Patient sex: M
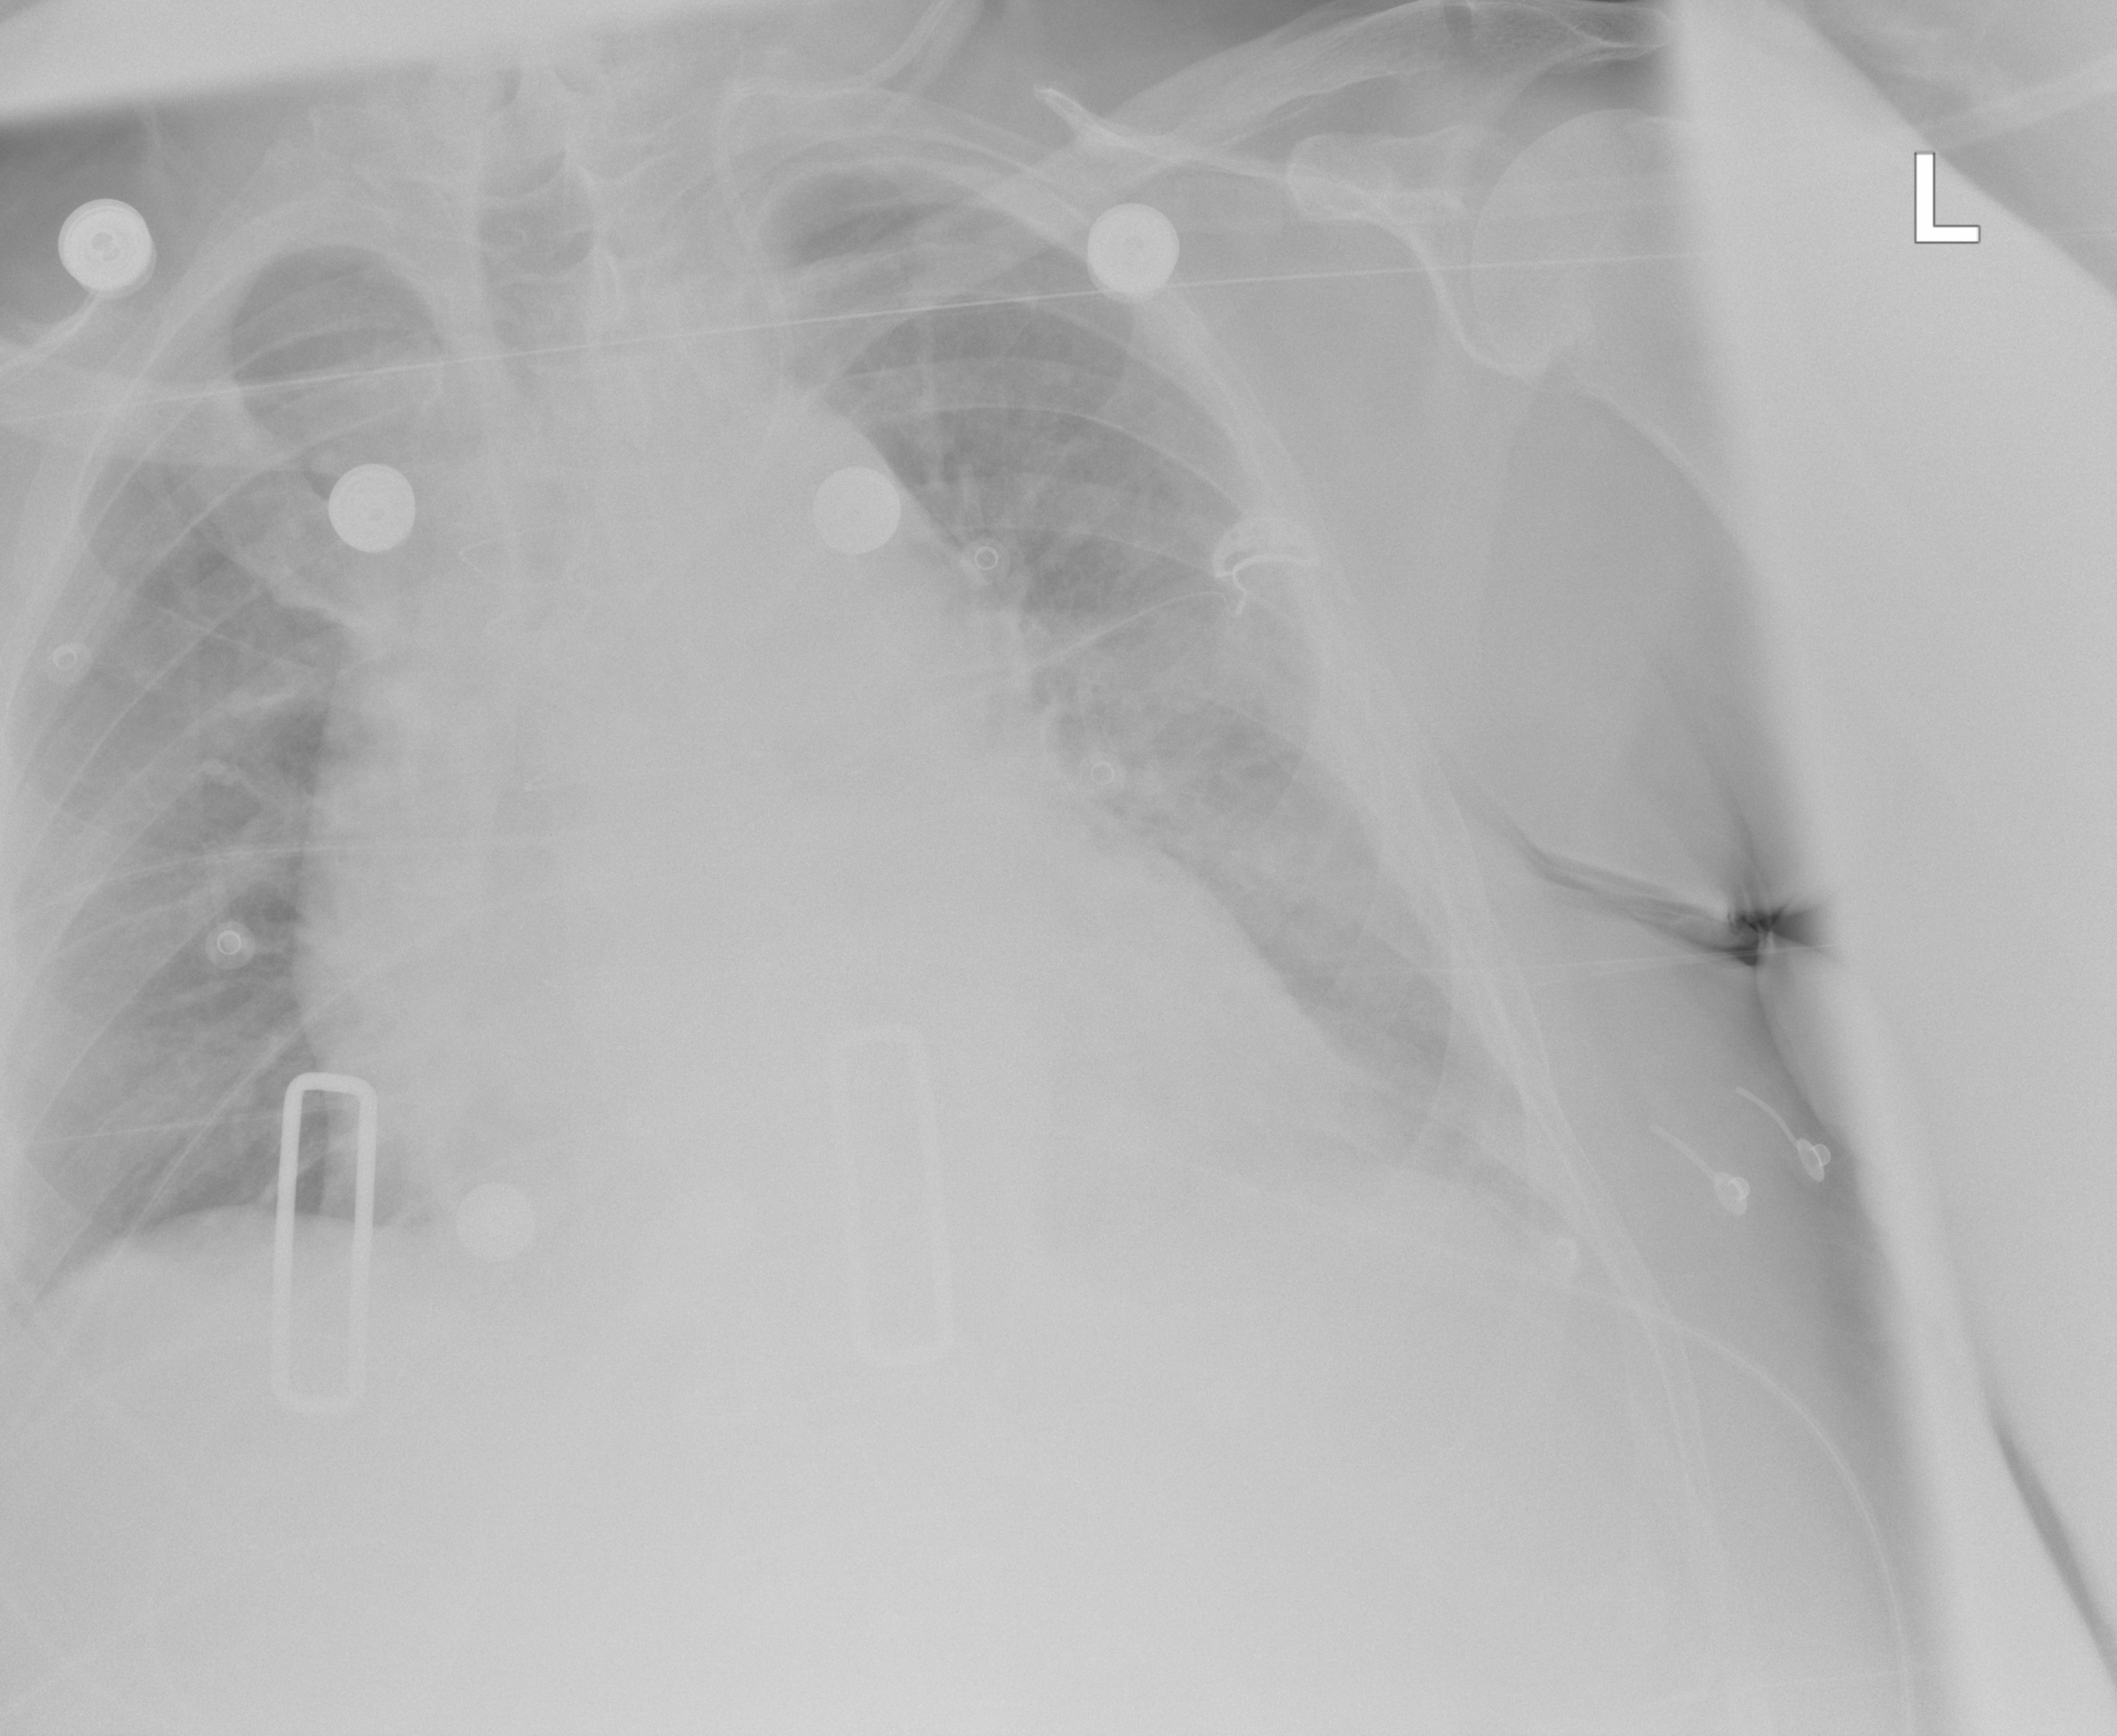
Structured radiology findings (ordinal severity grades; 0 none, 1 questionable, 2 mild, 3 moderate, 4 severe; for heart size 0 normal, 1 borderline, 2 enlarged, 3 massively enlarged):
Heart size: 3
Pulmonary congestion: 2
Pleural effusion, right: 0
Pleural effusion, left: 2
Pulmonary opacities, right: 0
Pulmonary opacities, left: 0
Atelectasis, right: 0
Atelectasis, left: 3